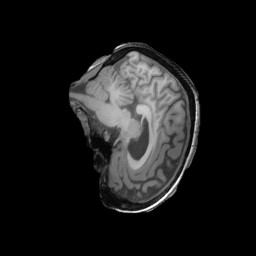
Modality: T1w
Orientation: sagittal
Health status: ill
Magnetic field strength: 3 T